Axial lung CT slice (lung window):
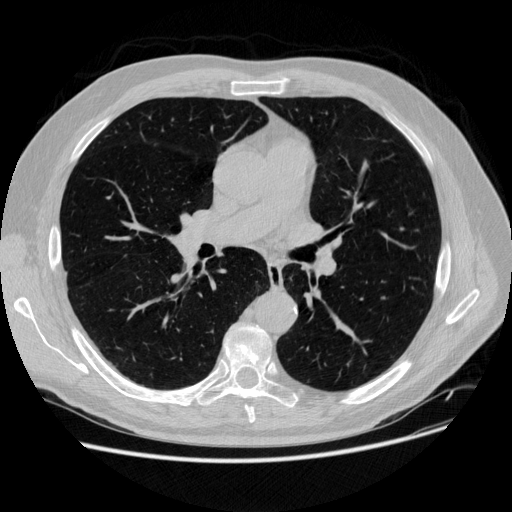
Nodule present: no